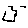
Label: hexagon